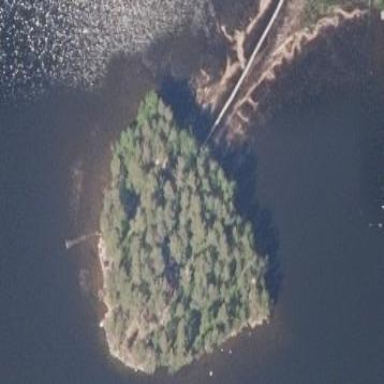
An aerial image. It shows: Islet.